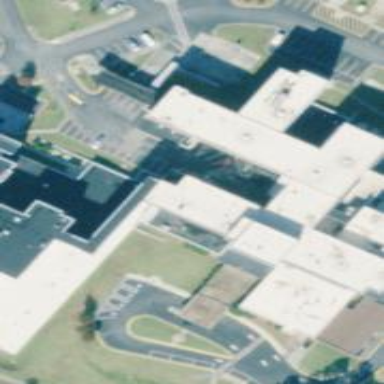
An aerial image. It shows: Hospital building.